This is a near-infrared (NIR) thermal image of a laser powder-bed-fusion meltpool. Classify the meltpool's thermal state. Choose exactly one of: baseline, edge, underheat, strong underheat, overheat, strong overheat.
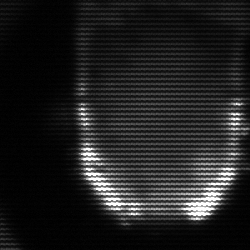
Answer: baseline